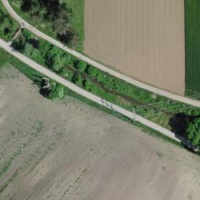
EUNIS habitat code: 52
Species observed at this site:
Milvus milvus
Pica pica
Ciconia ciconia